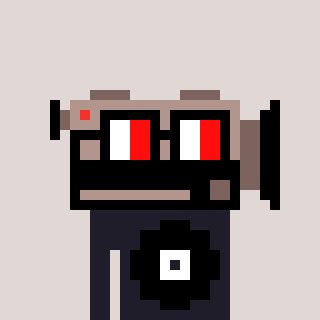
a pixel art character with square glasses with black frames and red eyes, a camcorder-shaped head and a grayscale-colored body on a warm background